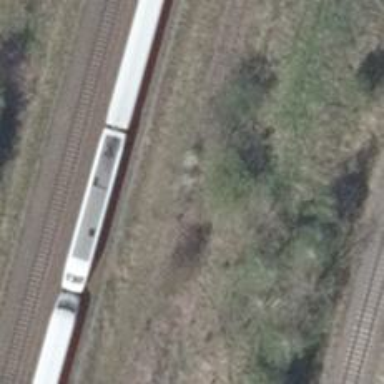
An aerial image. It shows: Disused railway yard.